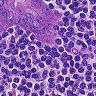
Metastatic tissue present: yes